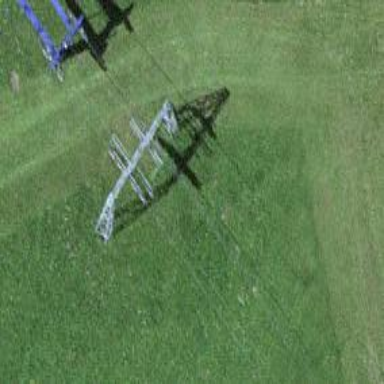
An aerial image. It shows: Pylon used for aerialway.